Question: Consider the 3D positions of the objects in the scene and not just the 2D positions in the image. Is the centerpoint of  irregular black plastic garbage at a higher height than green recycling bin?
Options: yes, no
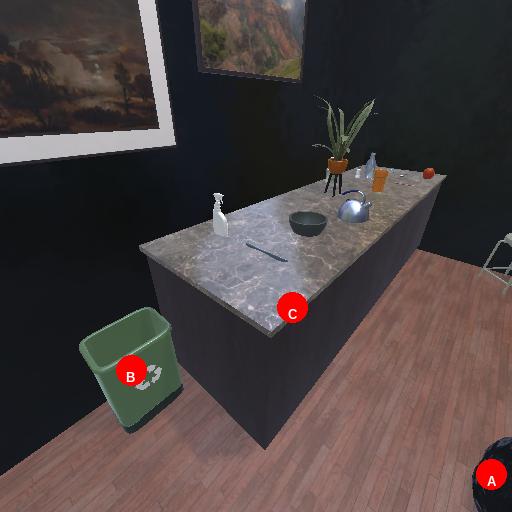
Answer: yes